Interaction volume radius: 5 \u00c5
Interaction volume height: 10 \u00c5
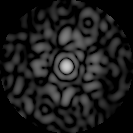
Disorder parameter: 0.7606